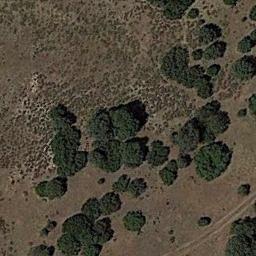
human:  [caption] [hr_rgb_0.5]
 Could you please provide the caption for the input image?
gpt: The chaparral is consist of some green bushes on the desert .

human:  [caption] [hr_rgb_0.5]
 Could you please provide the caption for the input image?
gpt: Chaparral is scattered in the sand from dense to sparse .

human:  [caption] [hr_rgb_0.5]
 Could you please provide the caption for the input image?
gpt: In this jungle, Only the little vegetation can be seen .

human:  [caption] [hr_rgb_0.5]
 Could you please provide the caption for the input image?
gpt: Some connected green chaparrals grow on the wasteland .

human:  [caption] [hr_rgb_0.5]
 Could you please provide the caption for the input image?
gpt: The plants in the chaparral are not evenly distributed .